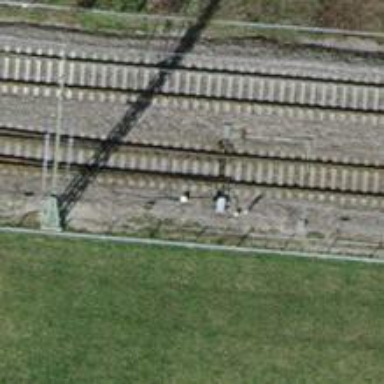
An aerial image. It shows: Railway switch.